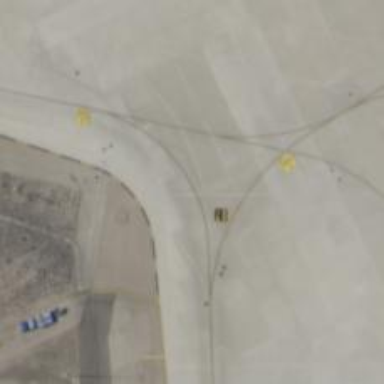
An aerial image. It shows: Image of taxiway at airport.